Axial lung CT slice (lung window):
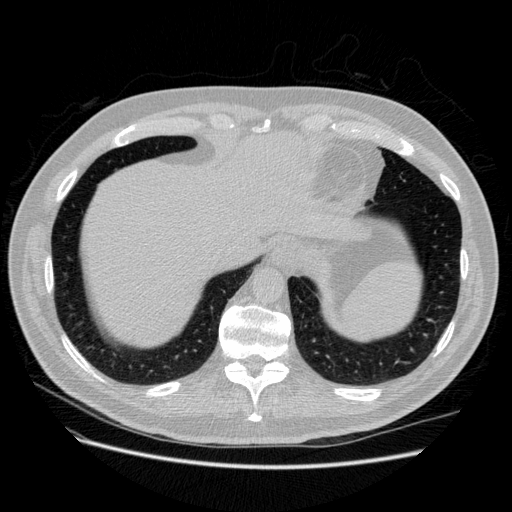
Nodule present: no